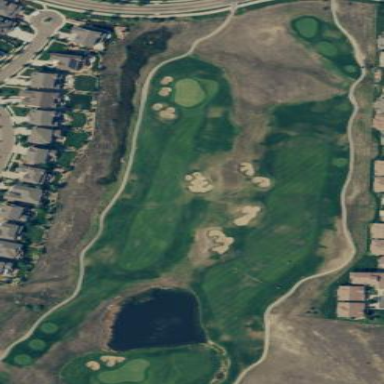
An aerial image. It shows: Rough area on grassy golf course.